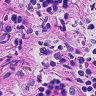
Metastatic tissue present: no